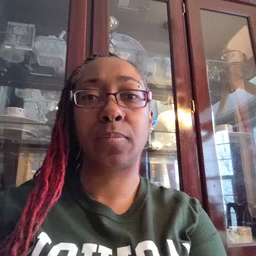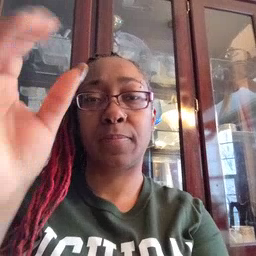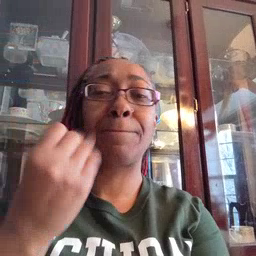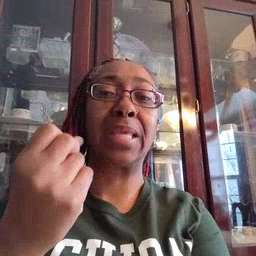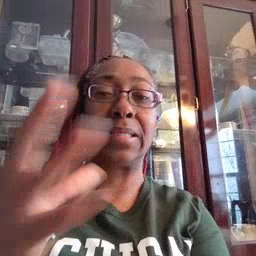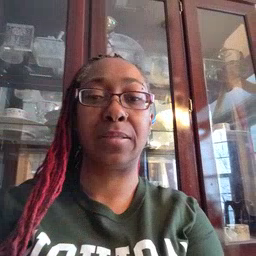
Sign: many